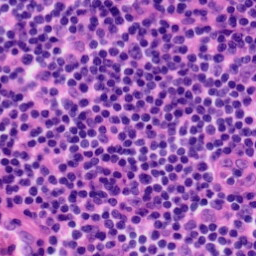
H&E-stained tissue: Tonsil